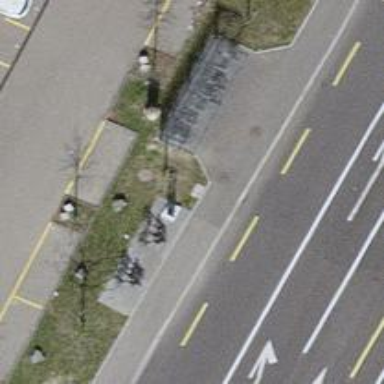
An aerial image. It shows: Bicycle rental service.